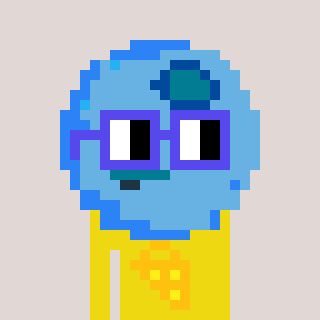
a pixel art character with square blue glasses, a blueberry-shaped head and a yellow-colored body on a warm background